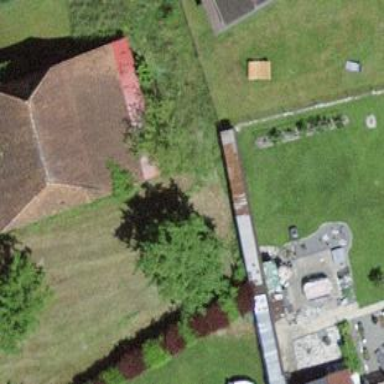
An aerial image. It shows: Rural barn.